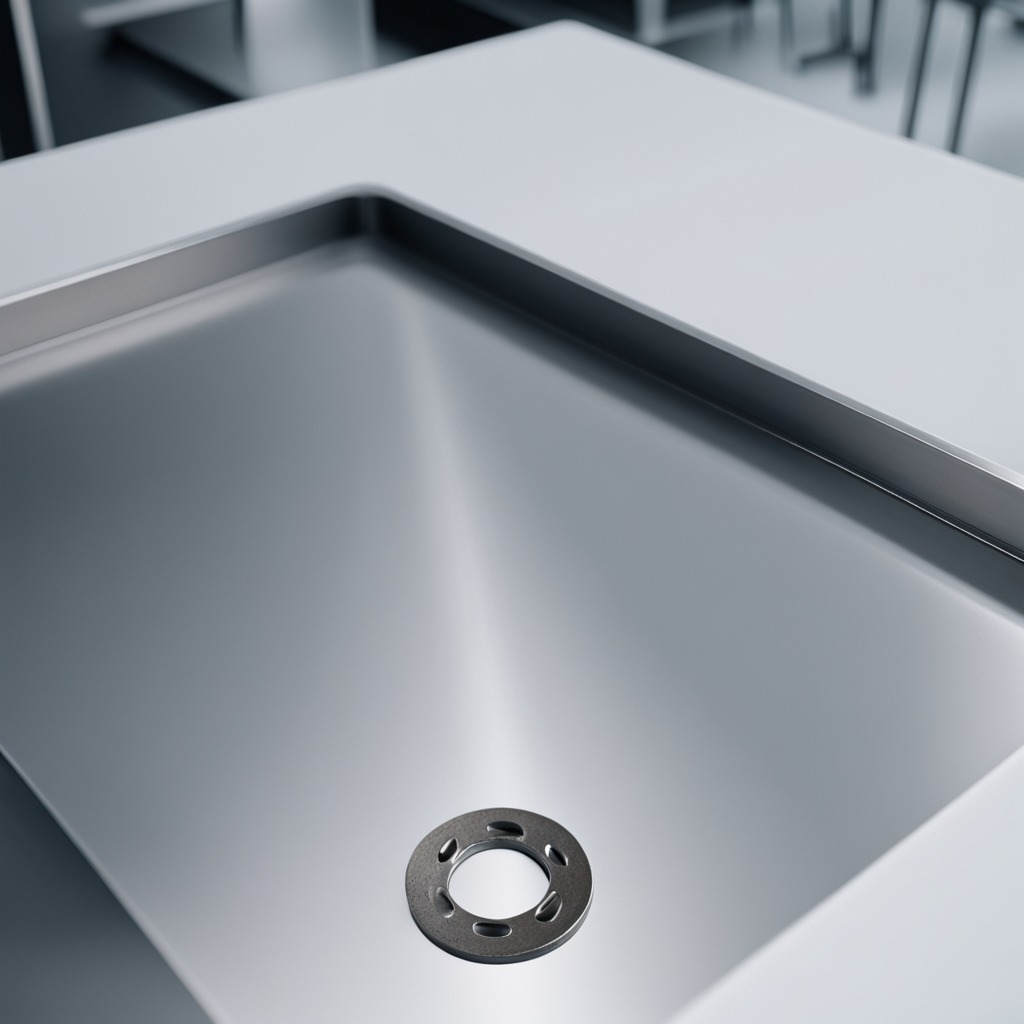
A flat metal washer is lying on the stainless steel table in a high-end prototyping lab.